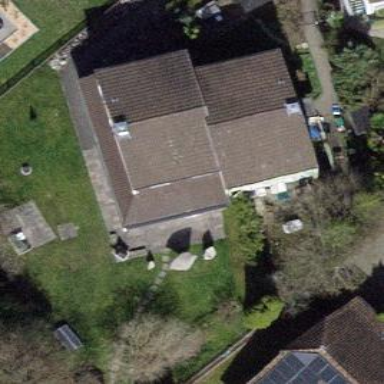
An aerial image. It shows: Simple house.